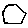
Label: hexagon